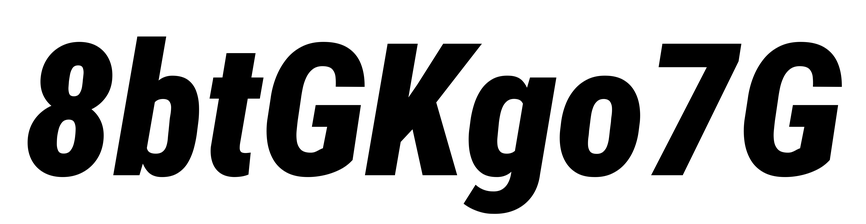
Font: Roboto-Italic_Condensed_Black_Italic